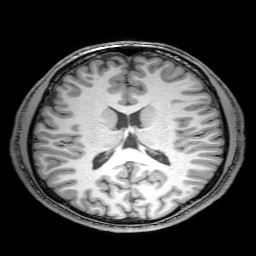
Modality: T1w
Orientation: coronal
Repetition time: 0.00828 s
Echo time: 0.00388 s